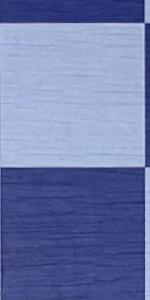
Label: Empty